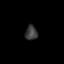
Tissue: prostate
Cell type: T cells
Senescence score: 0.3362
Nuclear area (px): 176
Mean DAPI intensity: 58.716